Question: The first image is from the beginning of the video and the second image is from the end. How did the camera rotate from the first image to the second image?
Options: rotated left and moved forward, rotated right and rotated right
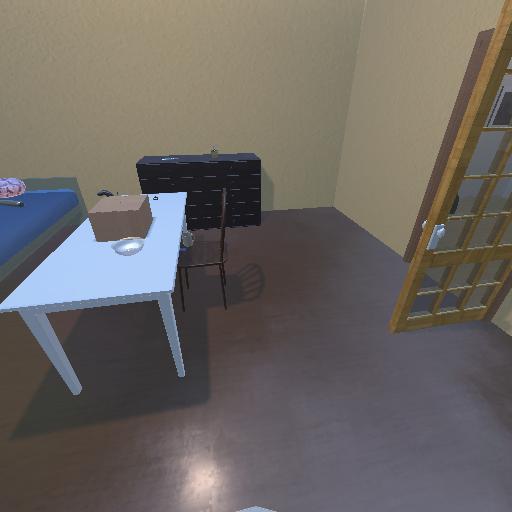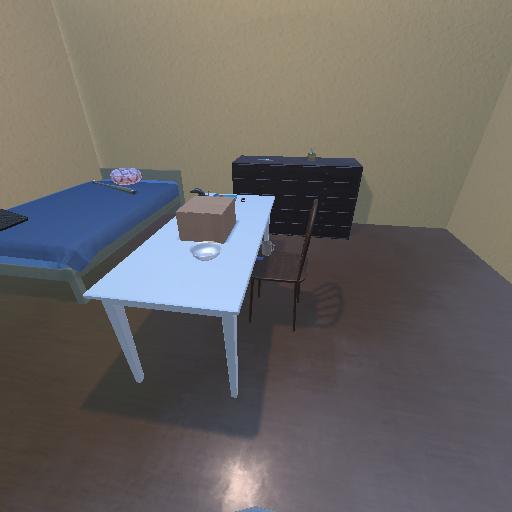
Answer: rotated left and moved forward